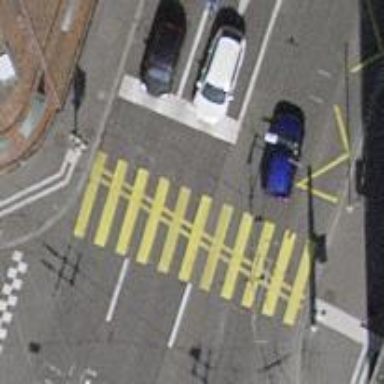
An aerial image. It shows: Road with traffic signals.